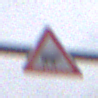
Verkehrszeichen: ViehtriebLinks
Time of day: Midday
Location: Outdoor (Nature)
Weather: Overcast
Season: NotSpecified
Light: Natural